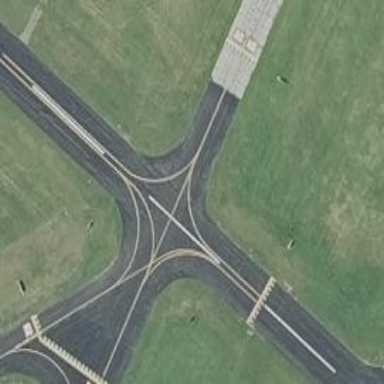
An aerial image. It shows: View of taxiway at the airport.